Question: I have an NSTableView (URLs of songs) and QTMovieView elements. I need to create an action that will execute when previous/next buttons on QTMovieView will be pressed. what I need to do?

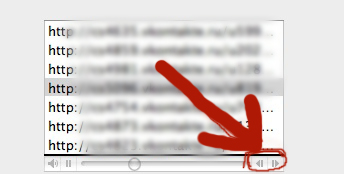
Answer: If you want to do custom things, don't use the QTMovieView's control bar. You'll have to make your own controls with their own actions. Those actions will do what you need them to do as well as tell the movie view to play/pause, seek, etc.
You can turn the control bar off on a QTMovieView. Since you appear not to be using the video portion of the movie view, however, you could get rid of it entirely, using your own controls.